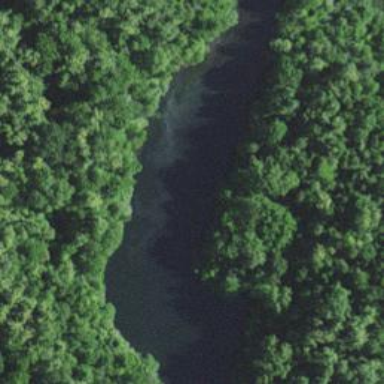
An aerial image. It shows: Natural oxbow water feature.